Question: I have got a pretty standard slider component which slider UL.
I want to add active classes to only visible elements in viewport. I tried googling but all in vail. Is anyone able to shed some light on this please?

Following is the sliding code:
'''
// get all lists that slider was initialised on
$lists = $(this.container).find('> ul');
// get current left position of list
currentPos = $lists.position().left;
// new left position of list is width of a page times target page number
newLeftPos = currentPos - (530 * (newPageNum-1));
'''
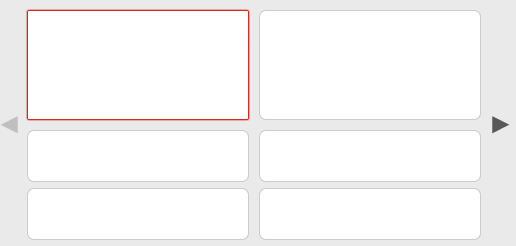
Answer: '''
if($("li").is(":visible")){
$(this).addClass('active');
}
'''